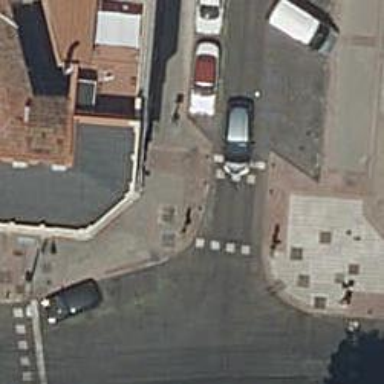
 there are traffic signals and zebra crossing."